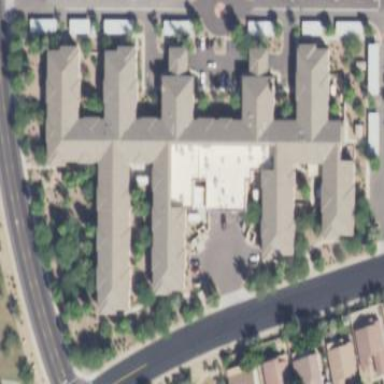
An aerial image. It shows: Retirement home.